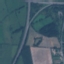
Label: Highway